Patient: sex F, age 43
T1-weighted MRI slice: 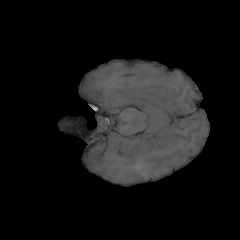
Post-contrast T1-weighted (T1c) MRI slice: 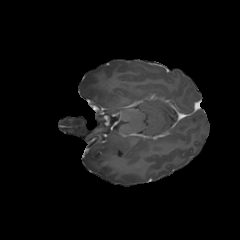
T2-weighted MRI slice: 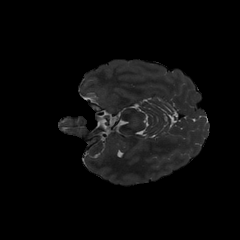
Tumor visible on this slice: no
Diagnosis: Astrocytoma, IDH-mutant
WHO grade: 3